Brain MRI, t2w sequence, axial 2D slice.
Patient: age 45, sex F, weight 95 kg, height 1.95 m
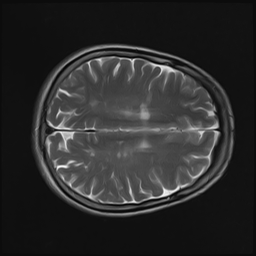